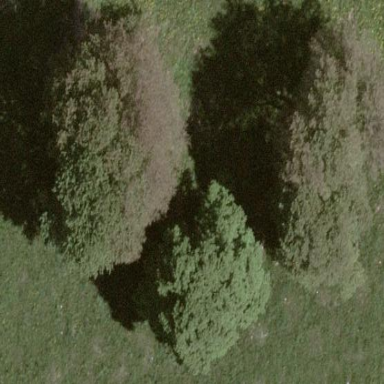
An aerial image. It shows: Forest area.